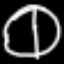
Label: clock